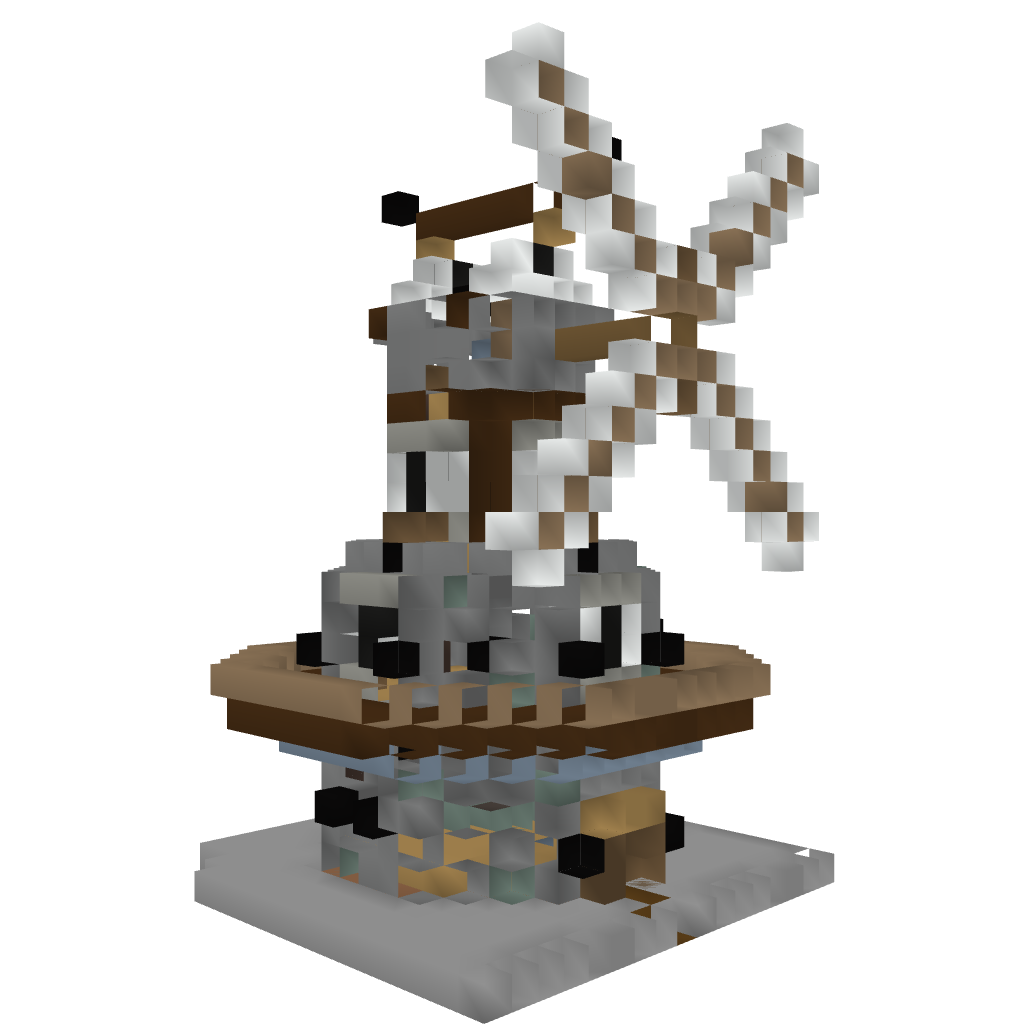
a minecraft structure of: Tudor Style Windmill